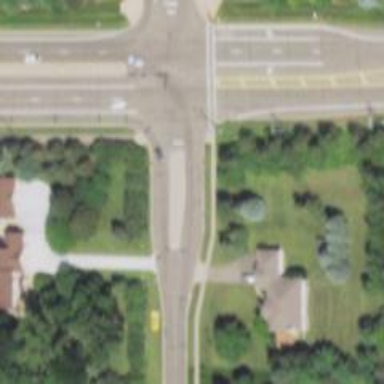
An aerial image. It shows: Controlled road crossing.